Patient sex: M
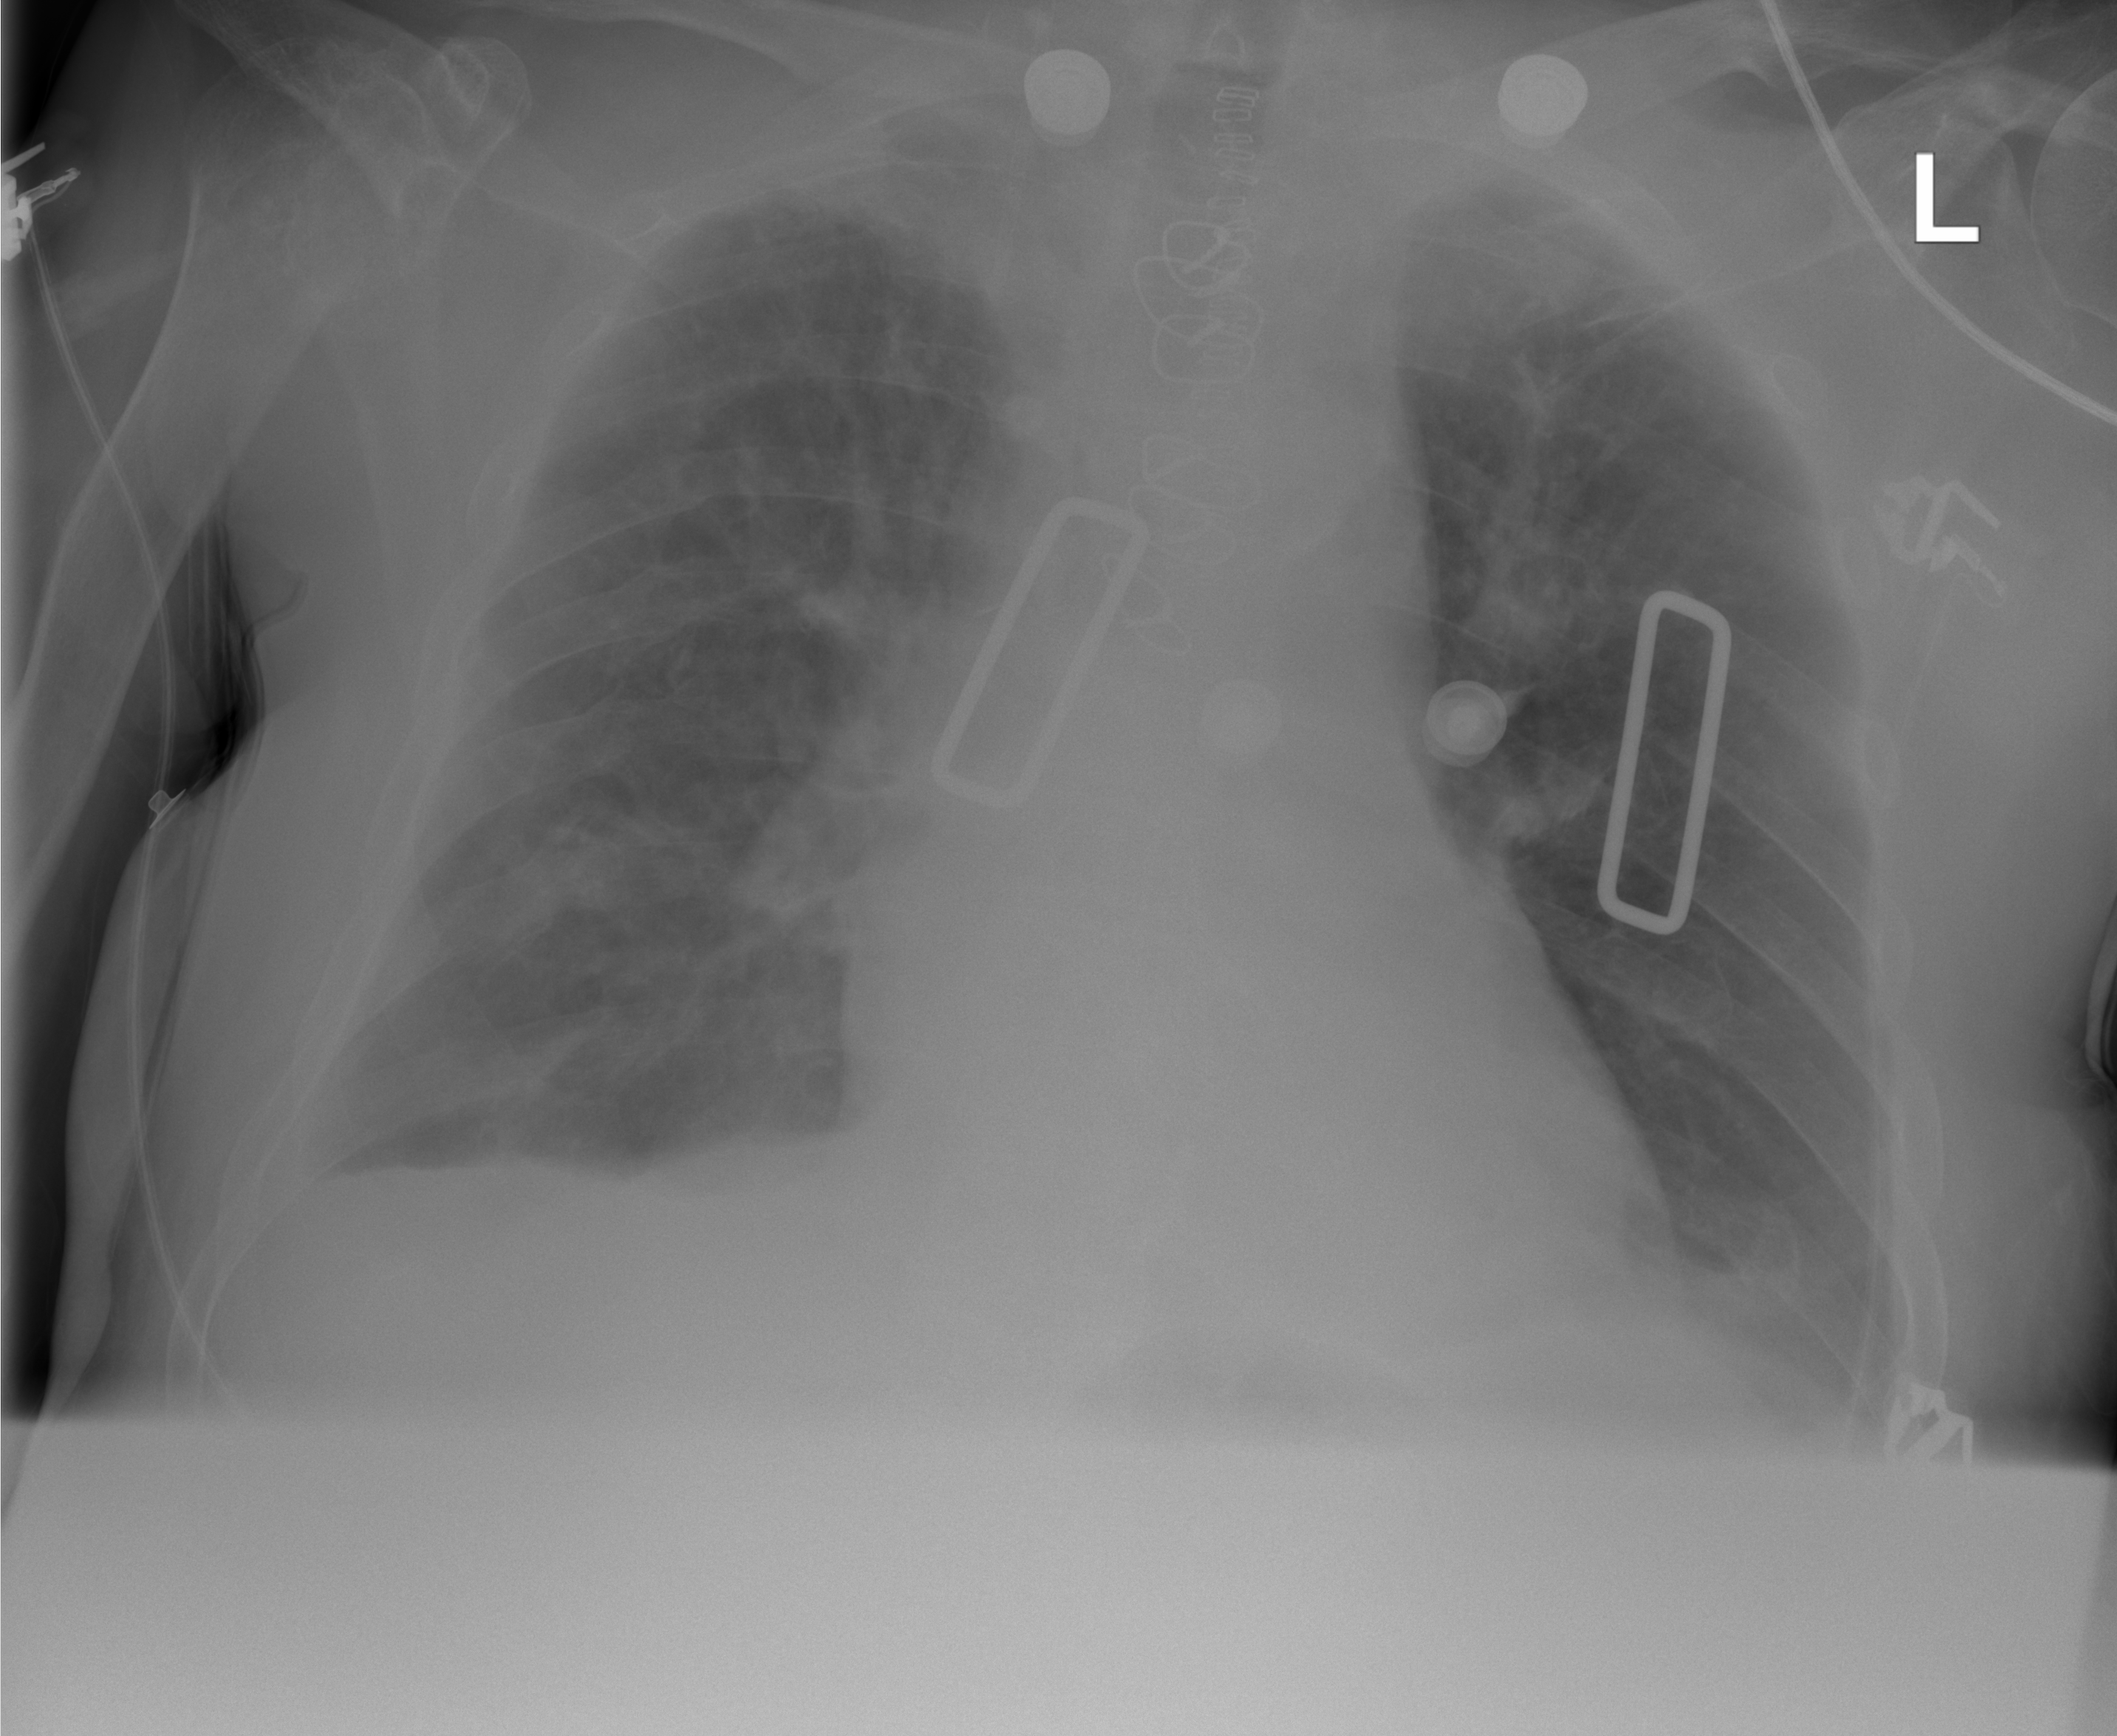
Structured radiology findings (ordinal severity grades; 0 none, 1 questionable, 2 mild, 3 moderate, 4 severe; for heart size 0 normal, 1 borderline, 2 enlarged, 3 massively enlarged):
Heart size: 1
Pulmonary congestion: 0
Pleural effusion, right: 2
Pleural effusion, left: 2
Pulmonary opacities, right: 0
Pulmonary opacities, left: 0
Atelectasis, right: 2
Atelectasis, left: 2